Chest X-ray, PA view. Patient: 34 years old, sex F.
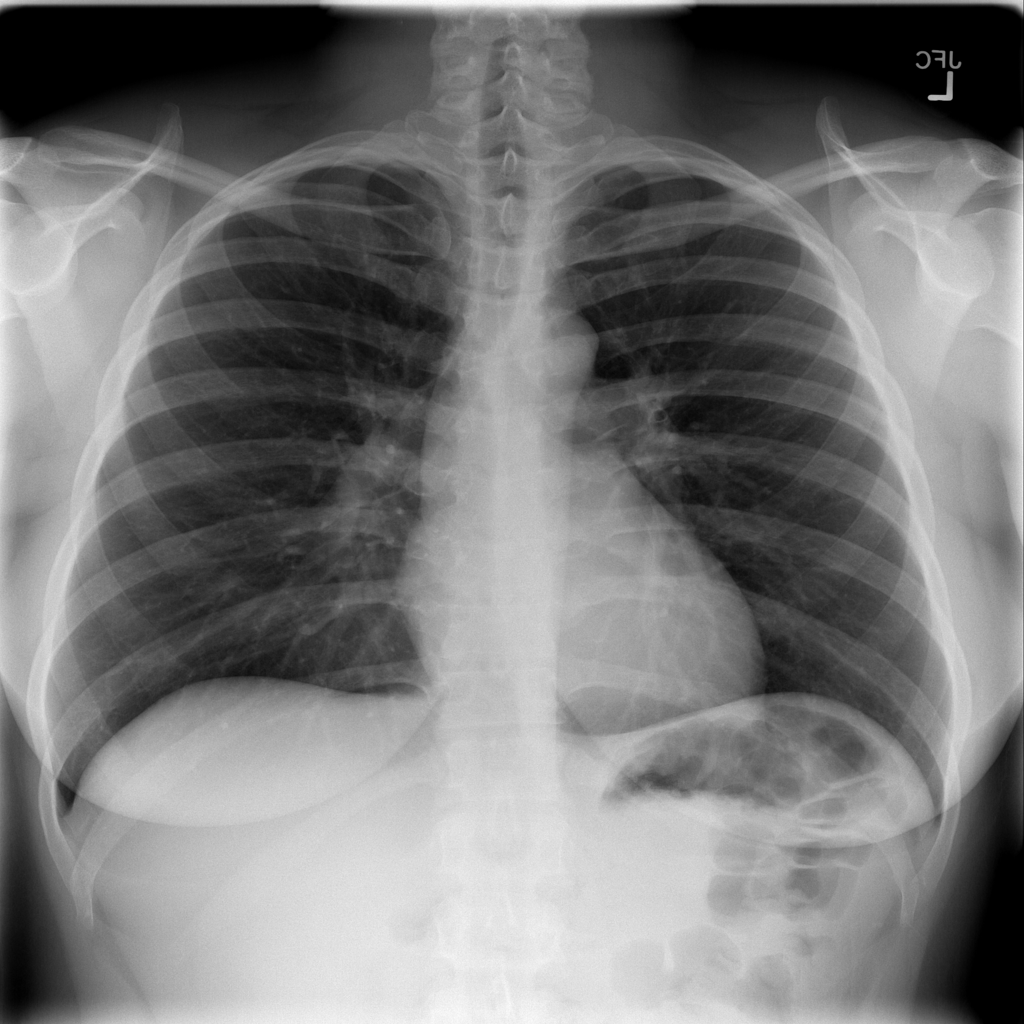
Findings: No Finding